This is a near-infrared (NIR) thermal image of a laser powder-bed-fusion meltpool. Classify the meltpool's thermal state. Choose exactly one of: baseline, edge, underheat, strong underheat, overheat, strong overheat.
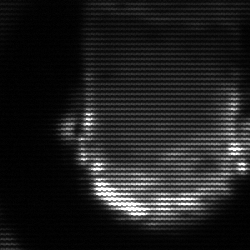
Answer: baseline